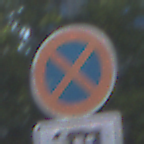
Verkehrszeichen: AbsolutesHalteverbot
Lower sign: HinweisDurchSinnbild23
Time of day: MorningAfternoon
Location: Outdoor (Urban)
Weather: Clear
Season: NotSpecified
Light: Natural